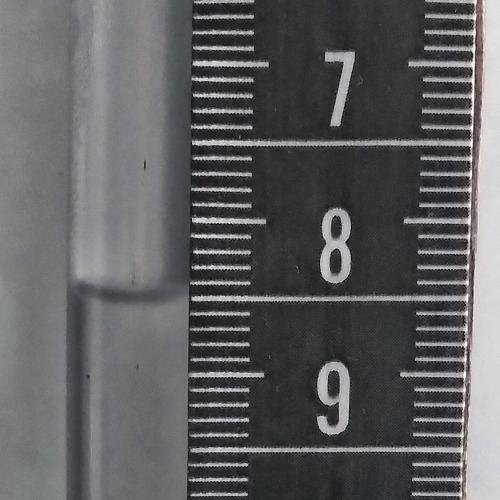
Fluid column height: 8.5 cm